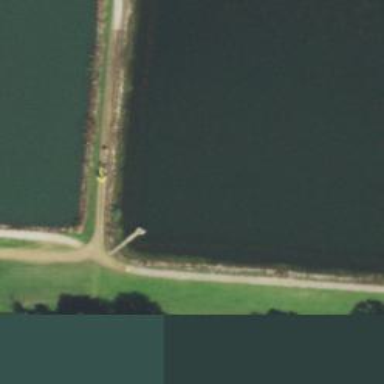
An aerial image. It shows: Dam across waterway.